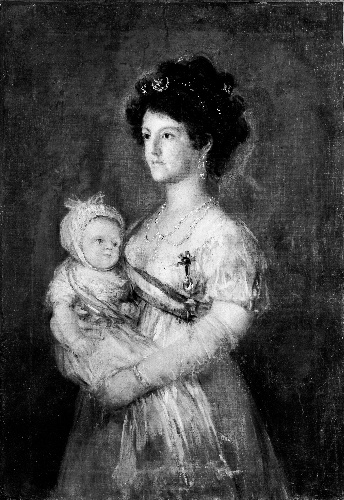
Title: Infanta María Luisa (1782–1824) and Her Son Carlos Luis (1799–1883)
Artist: Goya
Artist bio: Spanish, 1800 or shortly after
Object type: Painting
Classification: Paintings
Medium: Oil on canvas
Dimensions: 39 1/8 x 27 in. (99.4 x 68.6 cm)
Department: European Paintings
Credit line: Theodore M. Davis Collection, Bequest of Theodore M. Davis, 1915
Accession year: 1930
Repository: Metropolitan Museum of Art, New York, NY
Tags: Infants|Portraits|Women